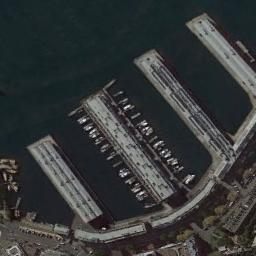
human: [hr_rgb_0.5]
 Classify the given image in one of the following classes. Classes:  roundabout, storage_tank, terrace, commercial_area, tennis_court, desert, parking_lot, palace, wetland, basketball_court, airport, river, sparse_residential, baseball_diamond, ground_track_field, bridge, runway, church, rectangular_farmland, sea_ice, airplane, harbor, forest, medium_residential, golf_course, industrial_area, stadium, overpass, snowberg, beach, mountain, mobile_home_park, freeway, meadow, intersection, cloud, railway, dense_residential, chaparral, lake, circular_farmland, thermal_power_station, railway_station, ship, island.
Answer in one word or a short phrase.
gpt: harbor